Interaction volume radius: 5 \u00c5
Interaction volume height: 15 \u00c5
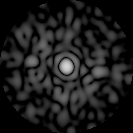
Disorder parameter: 0.8376